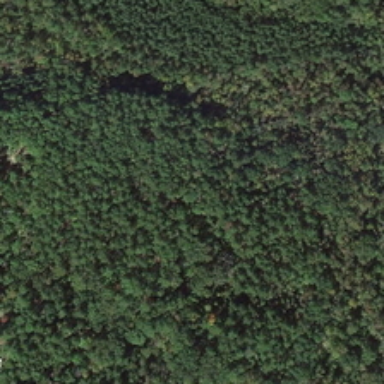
Many green trees form a piece of forest .